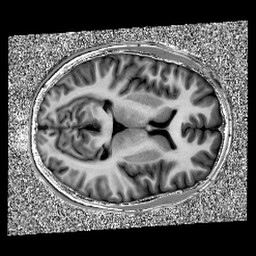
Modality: UNIT1
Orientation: axial
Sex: female
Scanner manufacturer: siemens
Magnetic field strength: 3 T
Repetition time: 5 s
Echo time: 0.00355 s